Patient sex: F
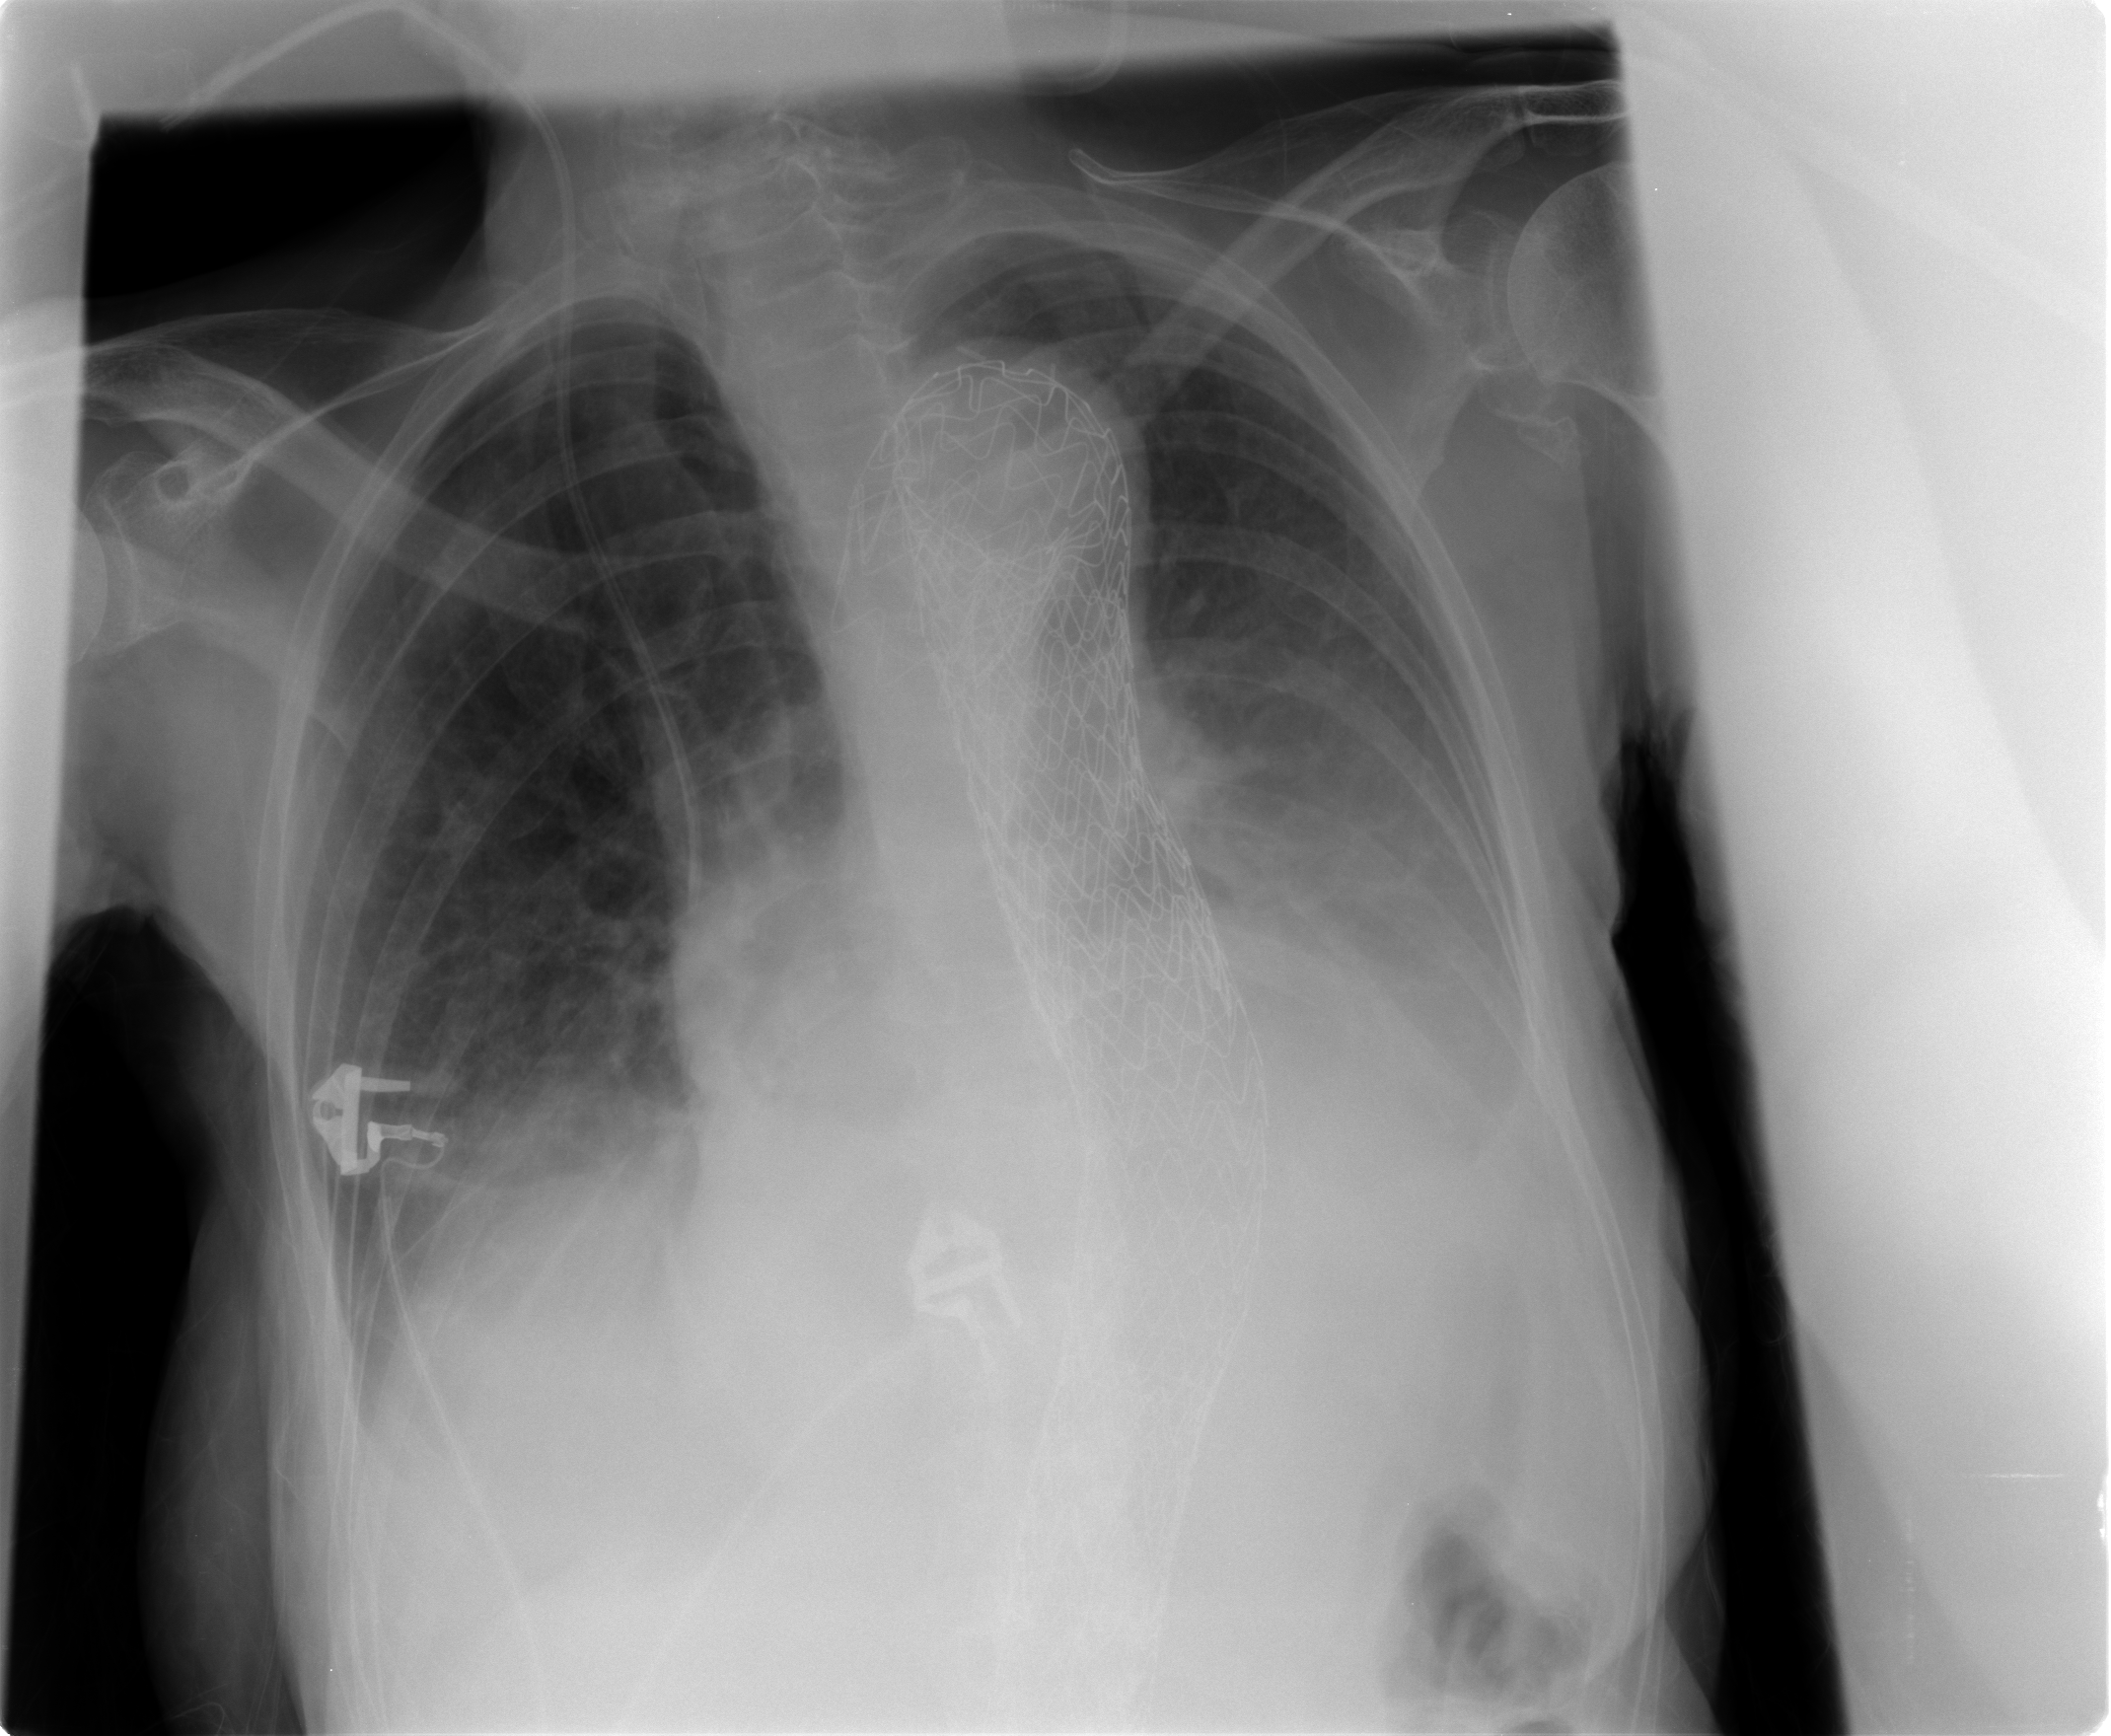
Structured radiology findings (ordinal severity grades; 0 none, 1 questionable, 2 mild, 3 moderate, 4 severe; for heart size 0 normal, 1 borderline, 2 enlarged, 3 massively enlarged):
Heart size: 2
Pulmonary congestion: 2
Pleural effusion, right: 2
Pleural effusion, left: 2
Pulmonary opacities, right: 0
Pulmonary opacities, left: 1
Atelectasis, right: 2
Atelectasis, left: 2